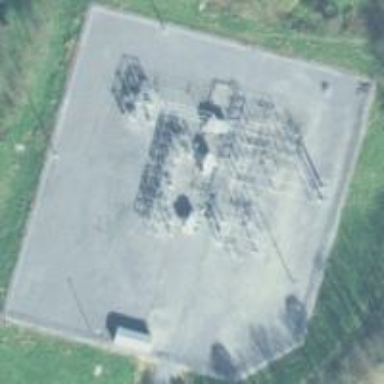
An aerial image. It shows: Distribution level power substation surrounded by fence.